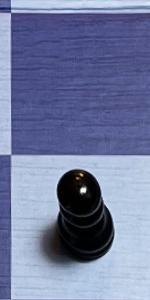
Label: Pawn_Black